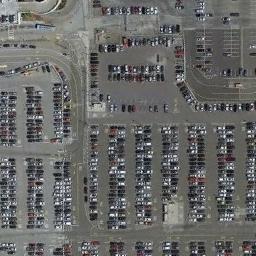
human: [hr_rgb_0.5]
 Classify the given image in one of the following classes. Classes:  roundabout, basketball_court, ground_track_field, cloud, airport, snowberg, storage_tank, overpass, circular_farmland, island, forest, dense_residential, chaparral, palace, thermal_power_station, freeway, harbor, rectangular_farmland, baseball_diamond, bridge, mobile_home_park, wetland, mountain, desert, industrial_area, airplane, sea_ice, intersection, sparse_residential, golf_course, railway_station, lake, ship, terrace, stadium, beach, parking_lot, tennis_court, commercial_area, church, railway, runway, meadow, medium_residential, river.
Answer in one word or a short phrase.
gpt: parking_lot